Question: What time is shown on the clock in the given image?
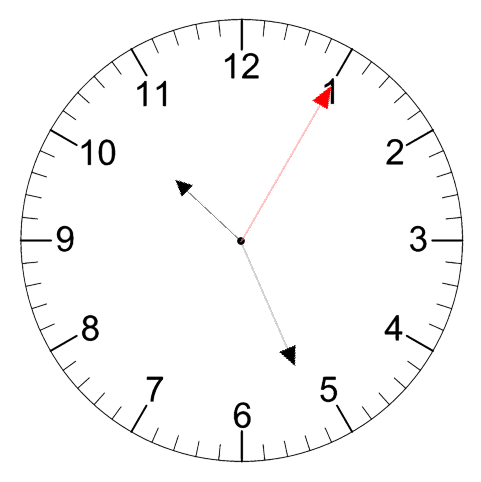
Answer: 10:26:05